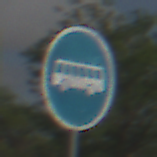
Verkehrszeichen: Busssonderstreifen
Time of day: MorningAfternoon
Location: Outdoor (Nature)
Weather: PartlyCloudy
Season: NotSpecified
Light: Natural